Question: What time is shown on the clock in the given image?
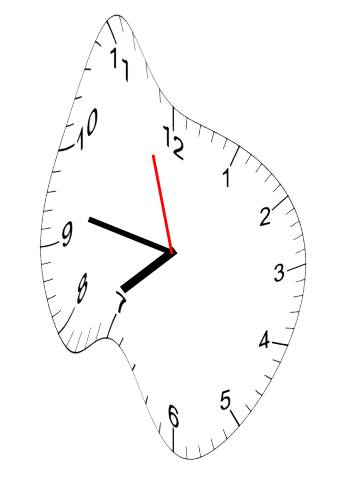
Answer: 07:46:57